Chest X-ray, PA view. Patient: 11 years old, sex F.
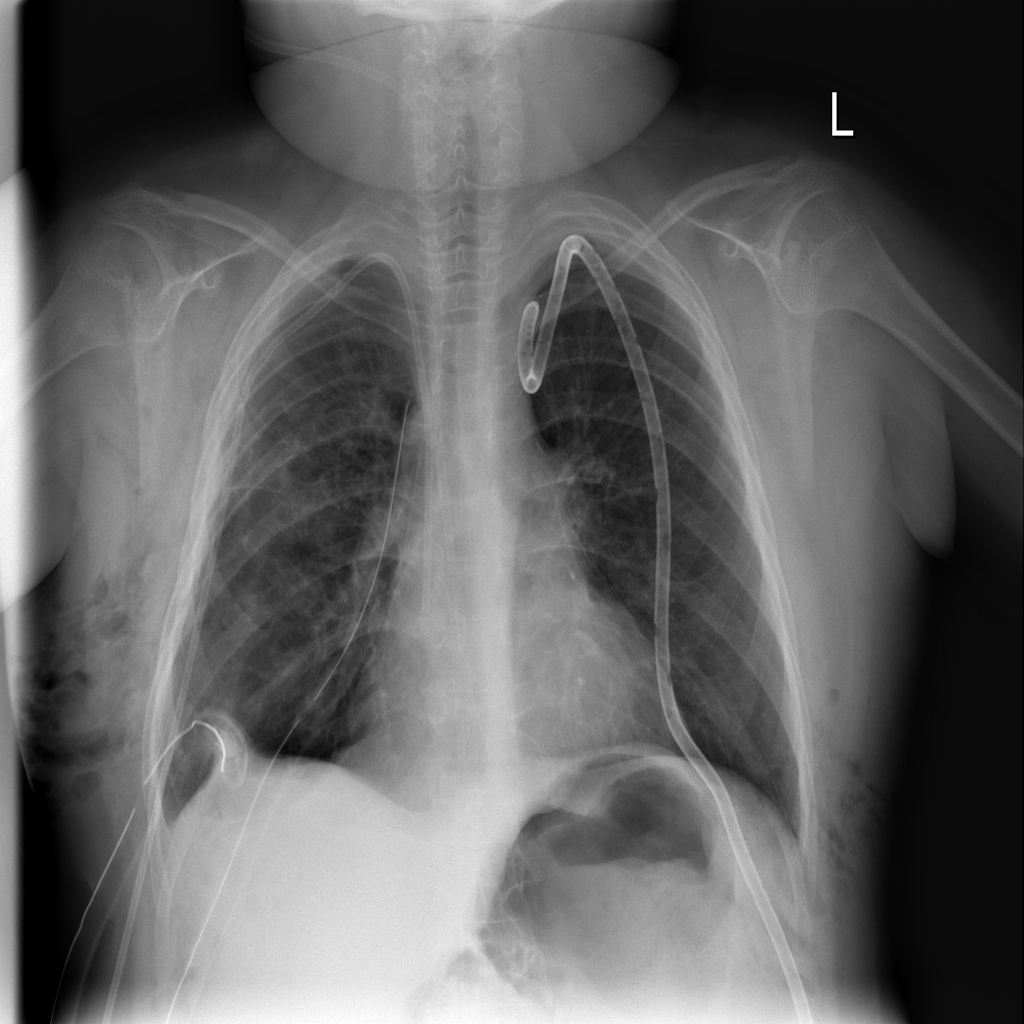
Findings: Emphysema